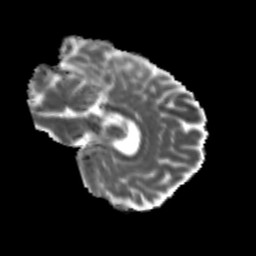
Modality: MD
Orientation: sagittal
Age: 29
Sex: male
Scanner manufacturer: siemens
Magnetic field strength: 3 T
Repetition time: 3.5 s
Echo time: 0.113 s